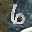
Label: 6